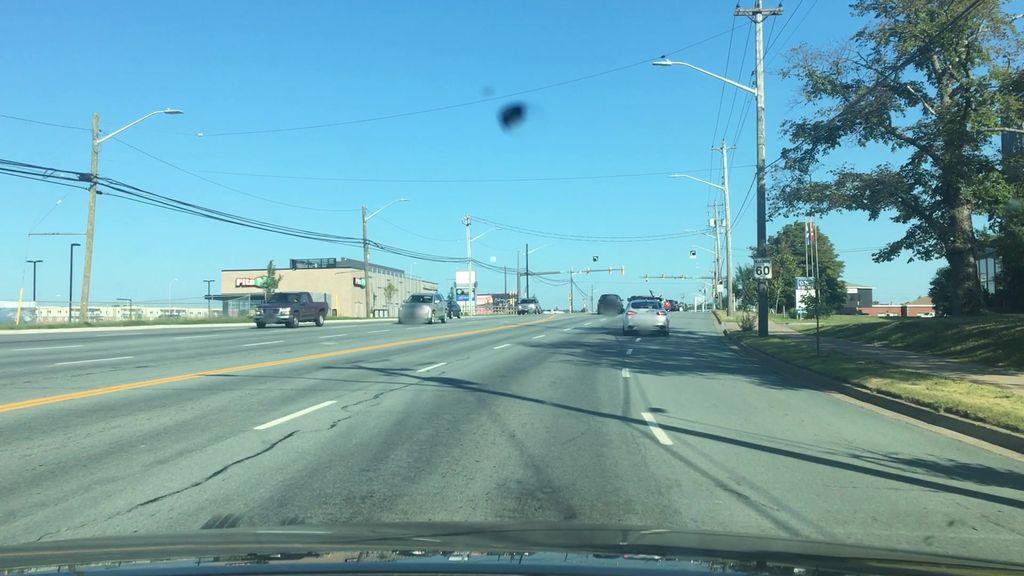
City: halifax